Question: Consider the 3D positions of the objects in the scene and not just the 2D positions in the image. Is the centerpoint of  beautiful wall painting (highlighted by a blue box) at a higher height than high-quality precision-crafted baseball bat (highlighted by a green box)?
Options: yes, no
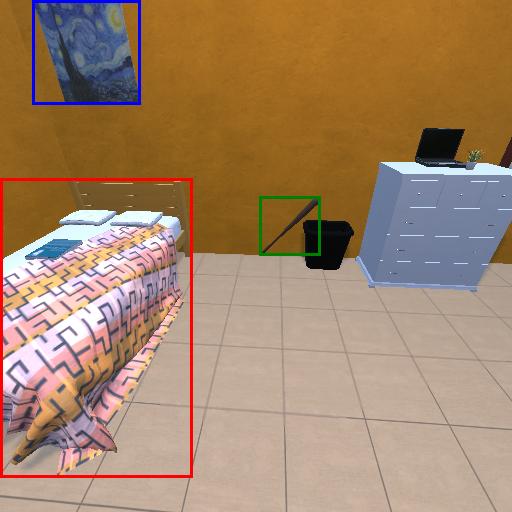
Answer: yes